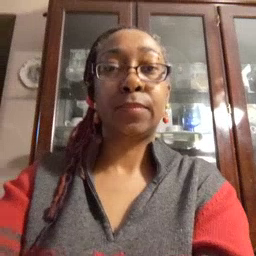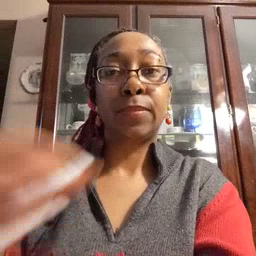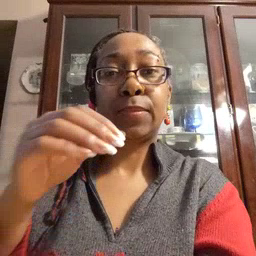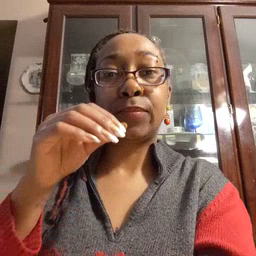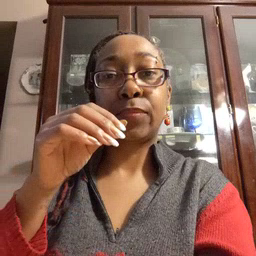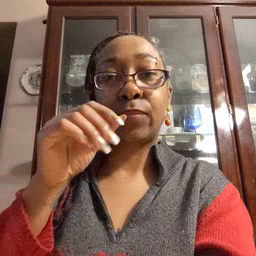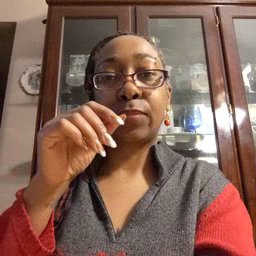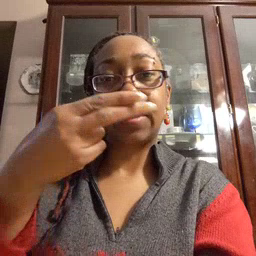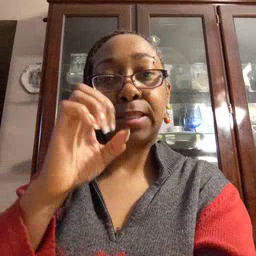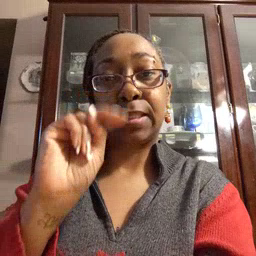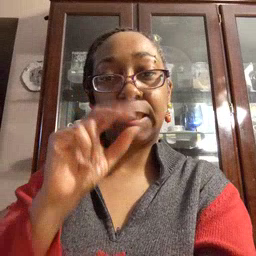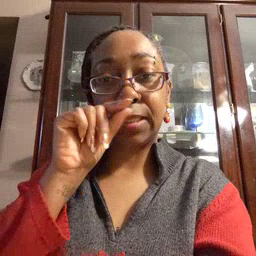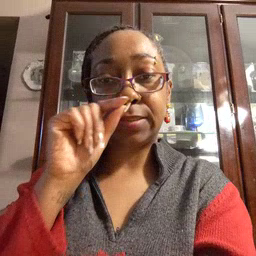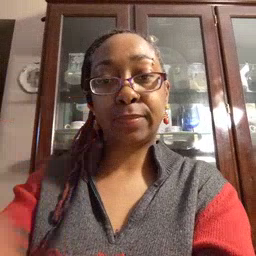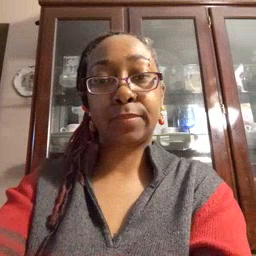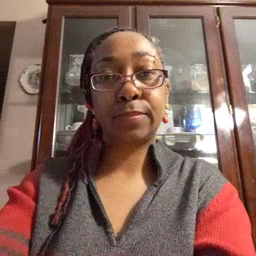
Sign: hen